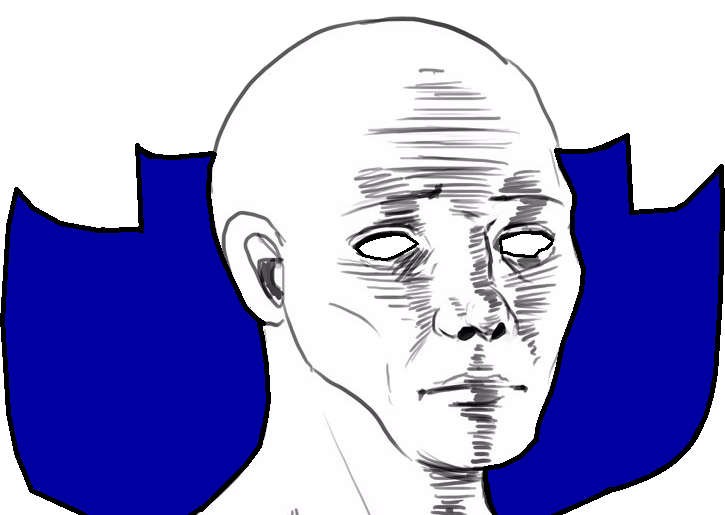
Label: 5_Alien